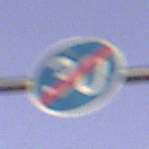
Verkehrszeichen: EndeMindestgeschwindigkeit
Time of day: Dawn
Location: Outdoor (RoadRail)
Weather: Clear
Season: NotSpecified
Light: Natural